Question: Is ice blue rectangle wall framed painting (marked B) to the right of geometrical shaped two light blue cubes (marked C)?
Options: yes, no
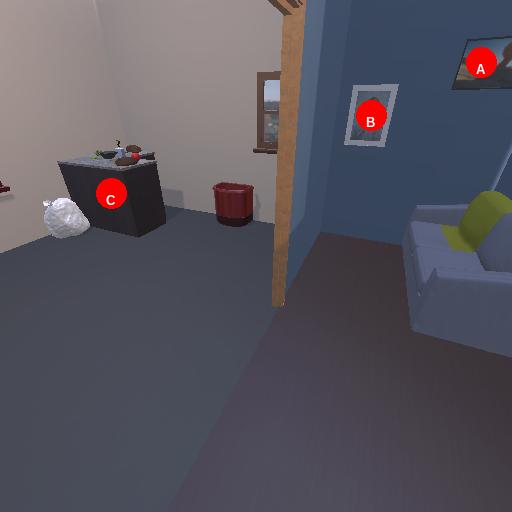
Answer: yes